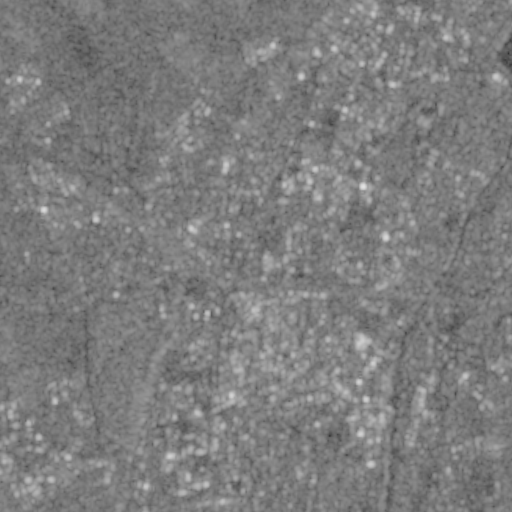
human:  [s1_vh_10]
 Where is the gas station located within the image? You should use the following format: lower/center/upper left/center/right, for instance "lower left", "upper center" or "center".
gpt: The gas station is located in the right of the image.
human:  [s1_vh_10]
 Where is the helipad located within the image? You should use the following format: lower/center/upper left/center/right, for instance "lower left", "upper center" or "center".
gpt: The helipad is located in the center of the image.
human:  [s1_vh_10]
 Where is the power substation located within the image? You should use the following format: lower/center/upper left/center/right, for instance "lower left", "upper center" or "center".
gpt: The power substation is located in the lower of the image.
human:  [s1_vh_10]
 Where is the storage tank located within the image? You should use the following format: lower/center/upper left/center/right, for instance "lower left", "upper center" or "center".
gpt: The storage tank is located in the center right of the image.
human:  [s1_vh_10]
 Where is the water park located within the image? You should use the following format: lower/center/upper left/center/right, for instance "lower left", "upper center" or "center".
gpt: The water park is located in the lower center of the image.
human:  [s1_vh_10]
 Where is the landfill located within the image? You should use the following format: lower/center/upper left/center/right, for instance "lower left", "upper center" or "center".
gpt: There is no landfill in the image.

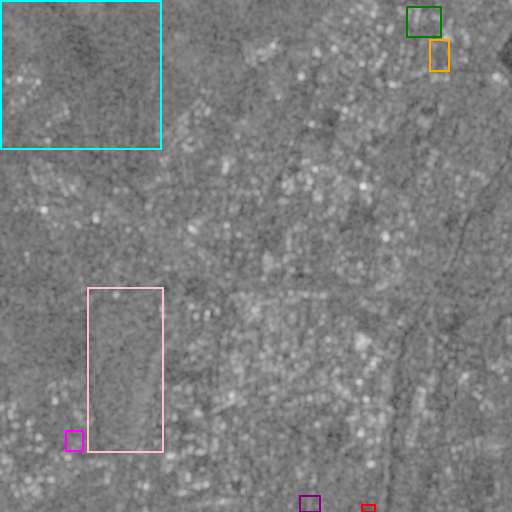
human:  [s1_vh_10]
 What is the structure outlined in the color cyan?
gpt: The structure outlined in cyan is a crop field.
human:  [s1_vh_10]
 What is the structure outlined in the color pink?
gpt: The structure outlined in pink is a park.
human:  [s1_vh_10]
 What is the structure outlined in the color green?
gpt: The structure outlined in green is a parking garage.
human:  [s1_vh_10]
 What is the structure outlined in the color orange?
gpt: The structure outlined in orange is a parking lot.
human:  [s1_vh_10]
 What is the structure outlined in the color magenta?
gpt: The structure outlined in magenta is a power substation.
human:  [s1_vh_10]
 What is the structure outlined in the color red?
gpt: The structure outlined in red is a track.
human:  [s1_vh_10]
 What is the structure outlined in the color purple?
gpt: The structure outlined in purple is a water park.
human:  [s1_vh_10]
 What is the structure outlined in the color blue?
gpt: There is no blue outline.